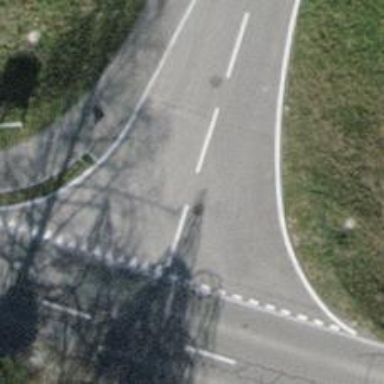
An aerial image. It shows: Road with "give way" sign.